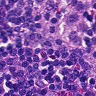
Metastatic tissue present: no